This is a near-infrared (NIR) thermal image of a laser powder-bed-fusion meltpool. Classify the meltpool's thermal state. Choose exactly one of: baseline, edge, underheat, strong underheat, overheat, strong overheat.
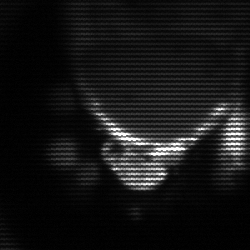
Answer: edge